Interaction volume radius: 5 \u00c5
Interaction volume height: 10 \u00c5
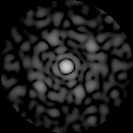
Disorder parameter: 0.854